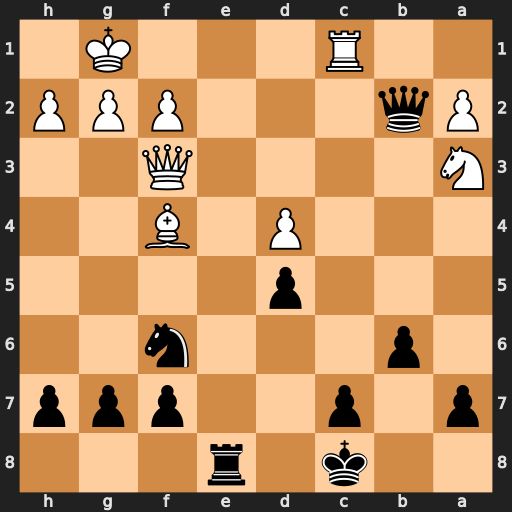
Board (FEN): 2k1r3/p1p2ppp/1p3n2/3p4/3P1B2/N4Q2/Pq3PPP/2R3K1
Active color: b
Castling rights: -
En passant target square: -
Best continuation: Qxc1+ Bxc1 Re1#